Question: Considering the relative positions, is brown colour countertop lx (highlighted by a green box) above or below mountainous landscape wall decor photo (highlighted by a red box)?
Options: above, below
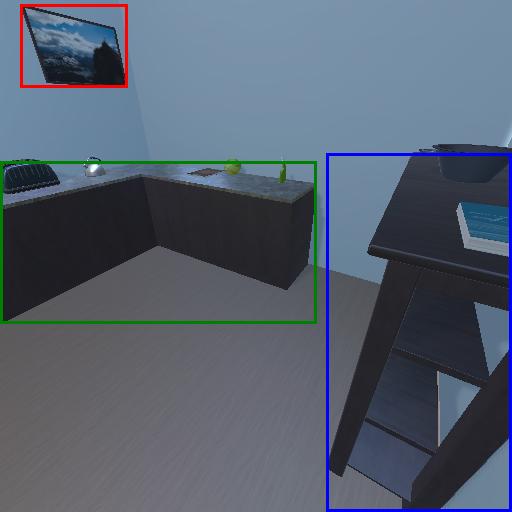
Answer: above